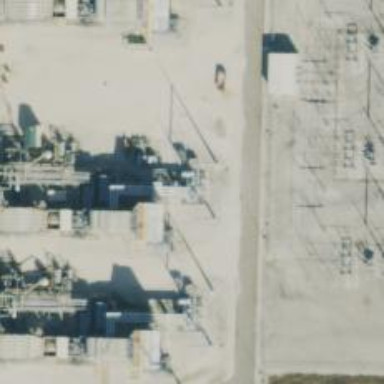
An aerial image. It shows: Gas-powered generator. It is gas turbine type generator.